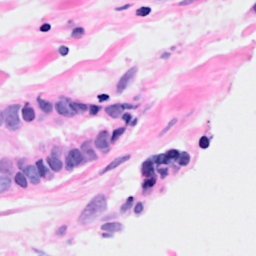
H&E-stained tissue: Breast